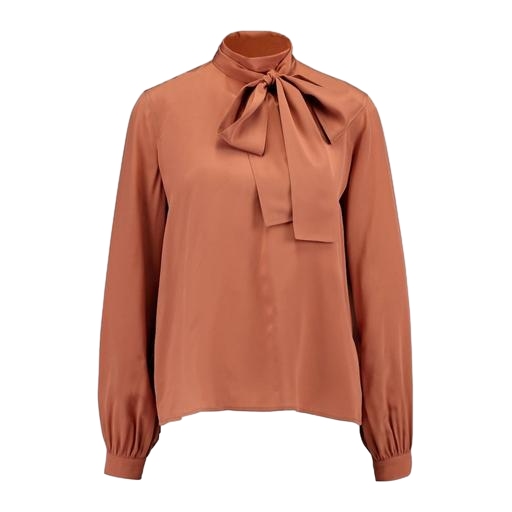
multicolor vero moda rust high neck blouse, brown olivia tie neck blouse, brown tie-neck blouse, white background